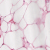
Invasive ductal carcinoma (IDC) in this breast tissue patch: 0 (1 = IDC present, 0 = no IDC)